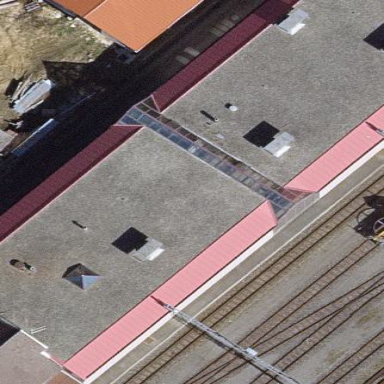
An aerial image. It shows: Transportation building.